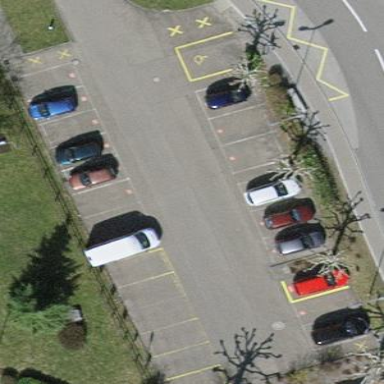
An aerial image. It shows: Parking area with surface dedicated for park and ride.